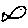
Label: fish